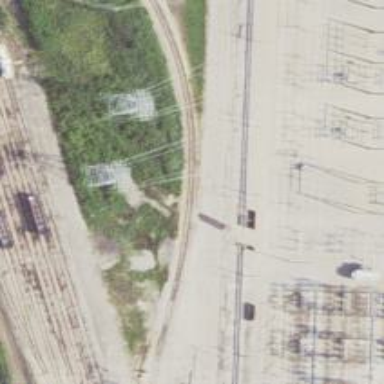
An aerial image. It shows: Abandoned railway spur.